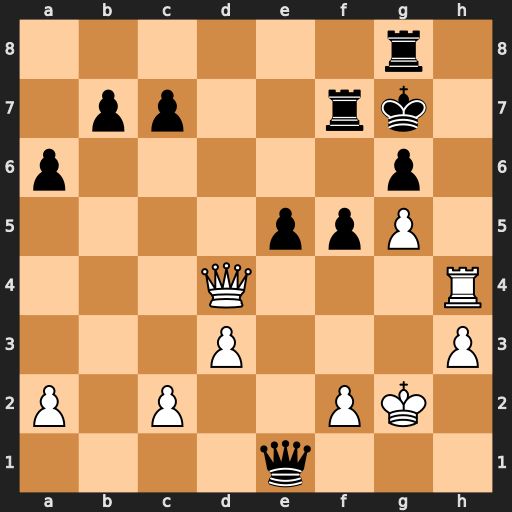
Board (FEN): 6r1/1pp2rk1/p5p1/4ppP1/3Q3R/3P3P/P1P2PK1/4q3
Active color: w
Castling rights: -
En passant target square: -
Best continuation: Rh7+ Kxh7 Qh4+ Kg7 Qh6#